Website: ulta-beauty
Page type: delivery-shipping
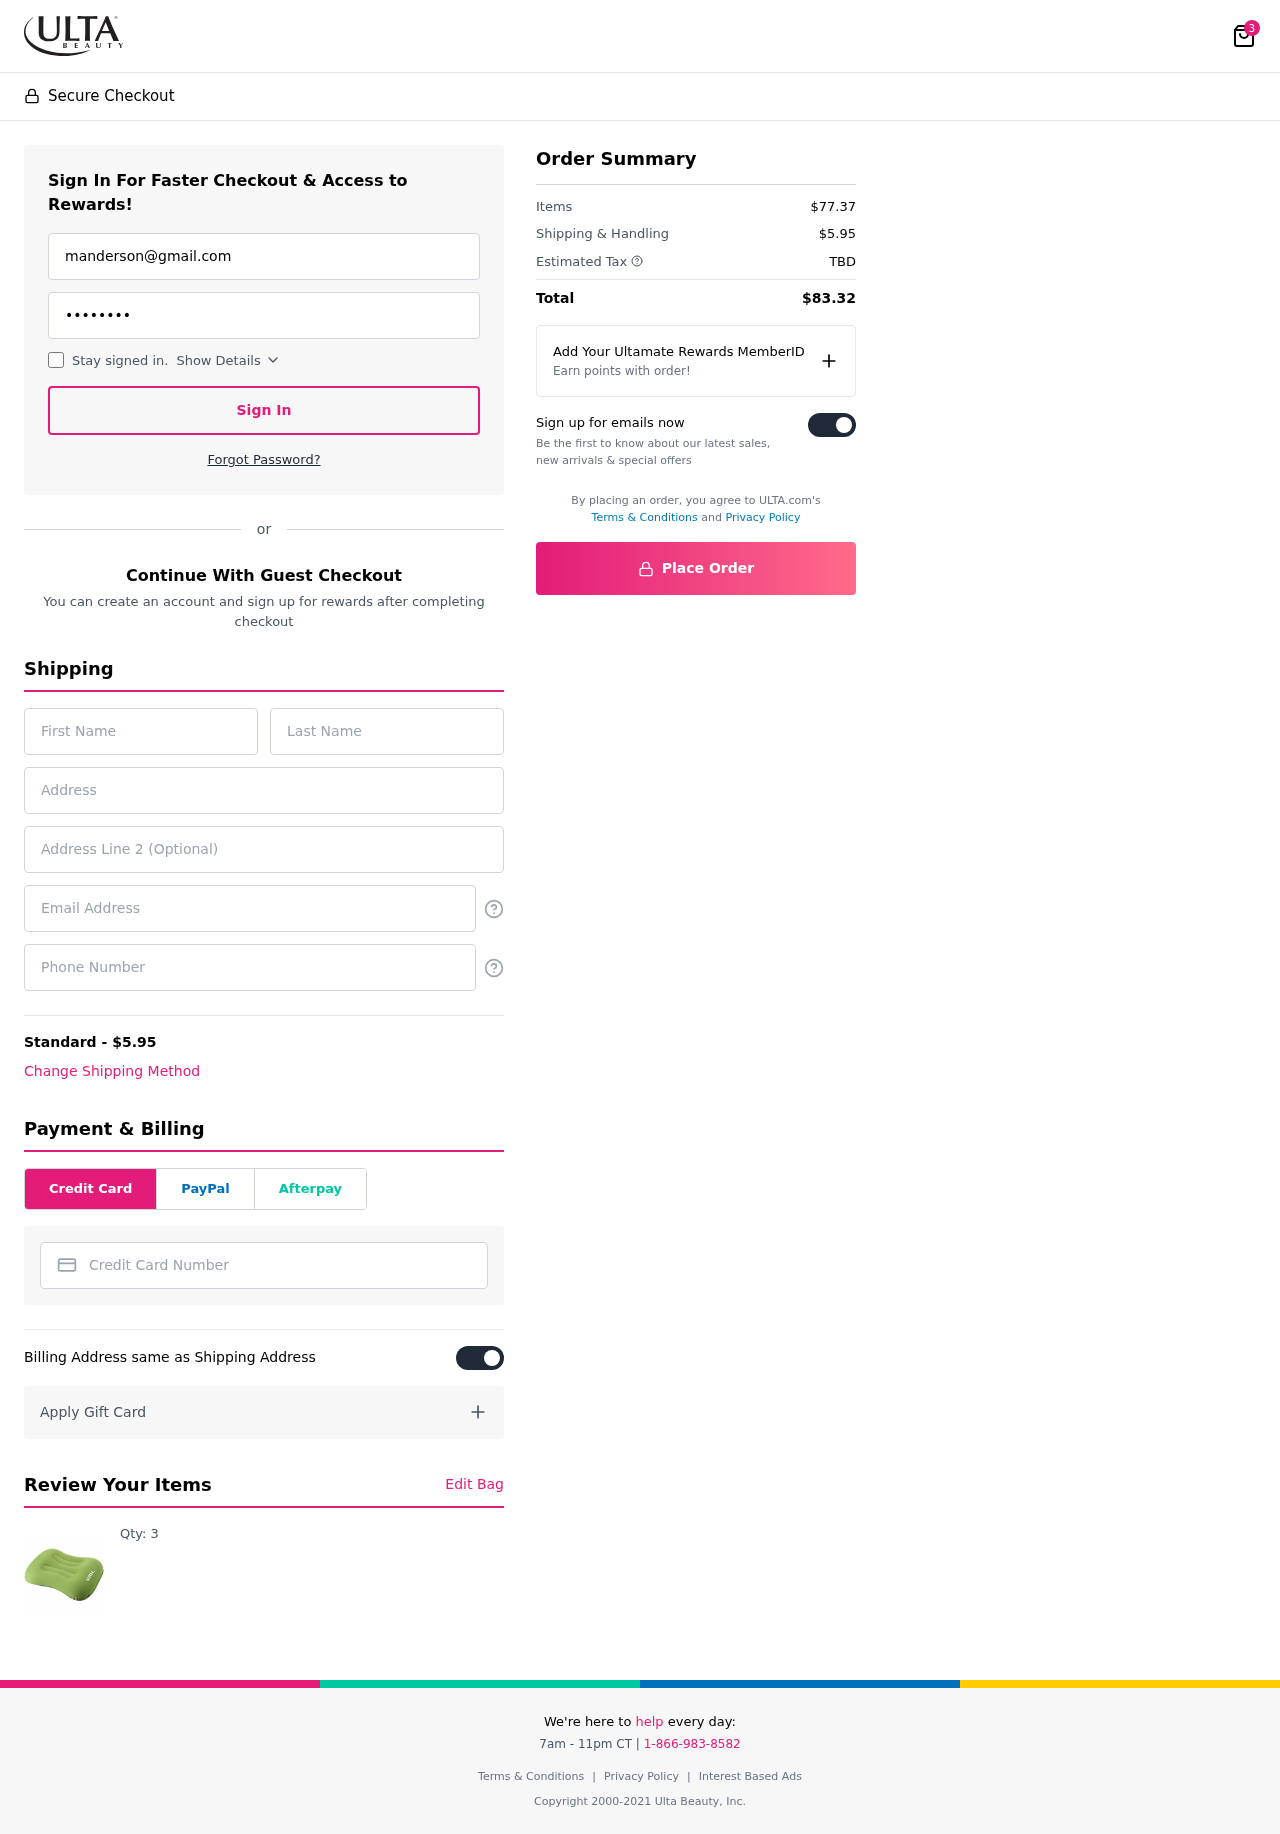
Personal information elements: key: PII_CARD_NUMBER
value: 3409 8444 1400 243
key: PII_EMAIL
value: manderson@gmail.com
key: PII_EMAIL2
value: manderson@gmail.com
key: PII_FIRSTNAME
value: Melissa
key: PII_LASTNAME
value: Anderson
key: PII_PHONE
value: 2762142687
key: PII_STREET
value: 81315 Jennifer Prairie Suite 221
Product elements: key: PRODUCT1_QUANTITY
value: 3
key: PRODUCT1
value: Qty: 3
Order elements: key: ORDER_NUM_ITEMS
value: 3
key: ORDER_SHIPPING_COST
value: $5.95
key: ORDER_SUBTOTAL
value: $77.37
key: ORDER_TAX
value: TBD
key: ORDER_TOTAL
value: $83.32